Interaction volume radius: 5 \u00c5
Interaction volume height: 15 \u00c5
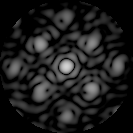
Disorder parameter: 0.3996